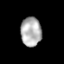
Tissue: lung
Cell type: Epithelial cells
Senescence score: 0.2377
Nuclear area (px): 588
Mean DAPI intensity: 177.793